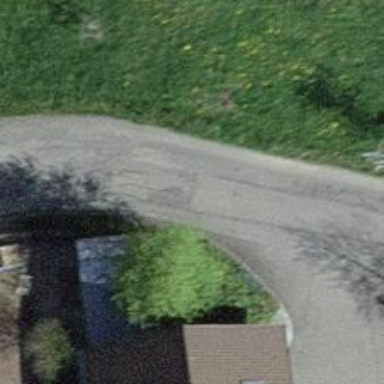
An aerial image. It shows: Residential road with asphalt surface. The road is of grade1 tracktype.